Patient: sex F, age 77
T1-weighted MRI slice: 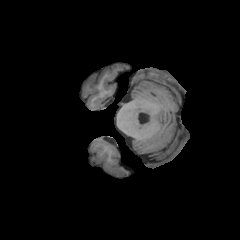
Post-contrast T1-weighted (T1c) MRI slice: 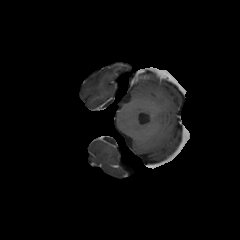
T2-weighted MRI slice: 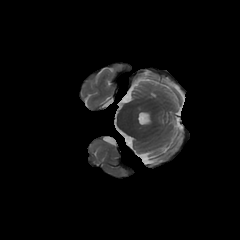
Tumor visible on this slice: no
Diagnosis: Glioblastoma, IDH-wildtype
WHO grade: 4